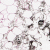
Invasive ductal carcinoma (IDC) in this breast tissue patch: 0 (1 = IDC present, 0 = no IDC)